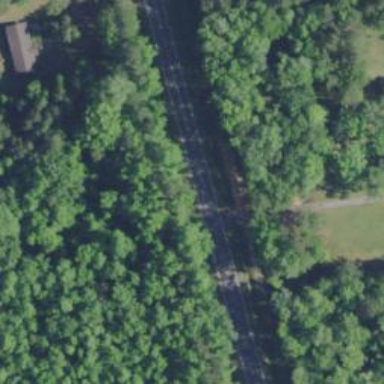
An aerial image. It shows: Secondary road.